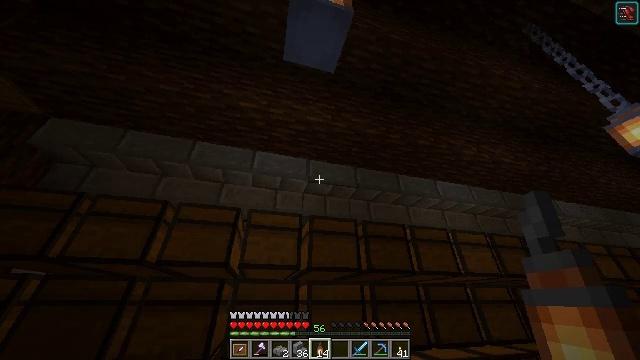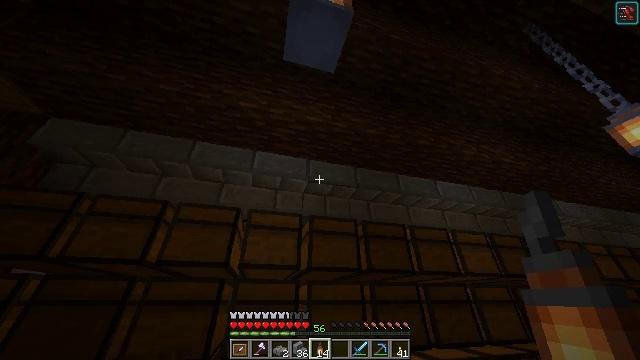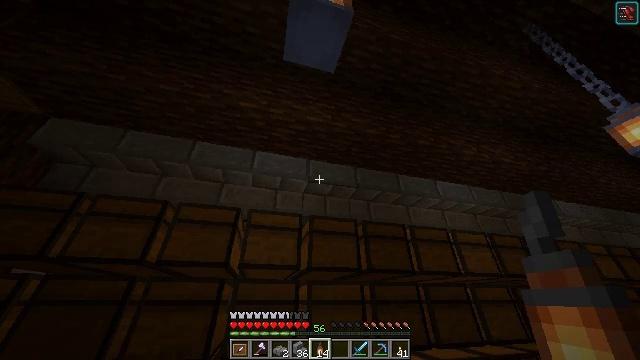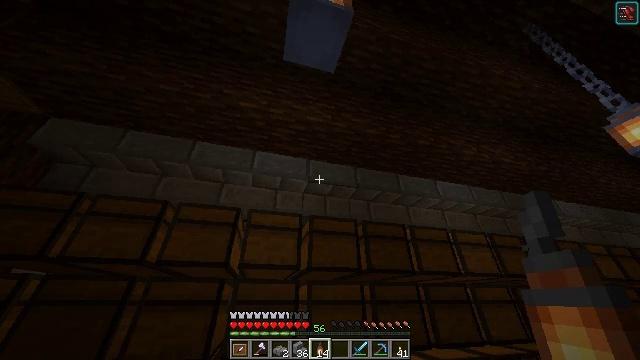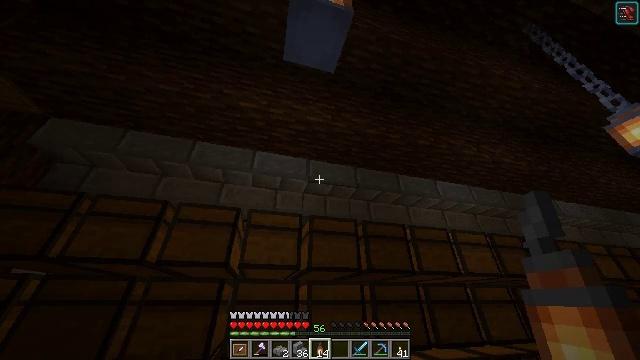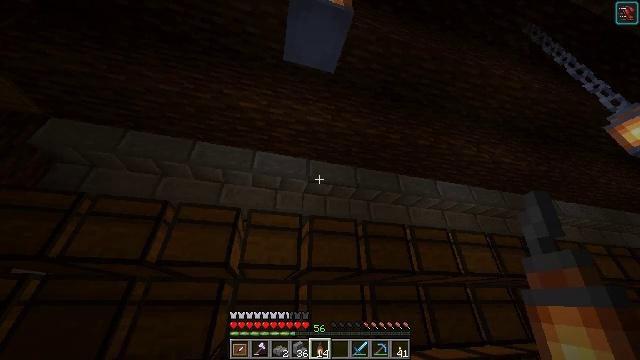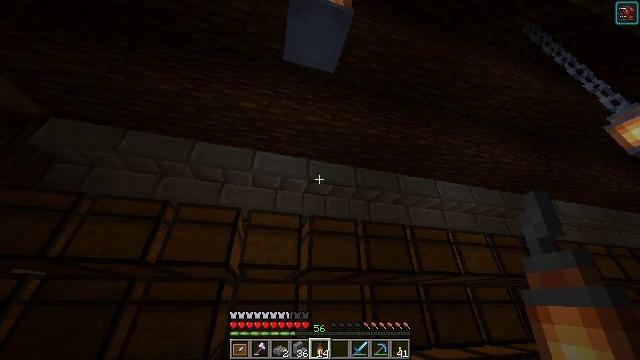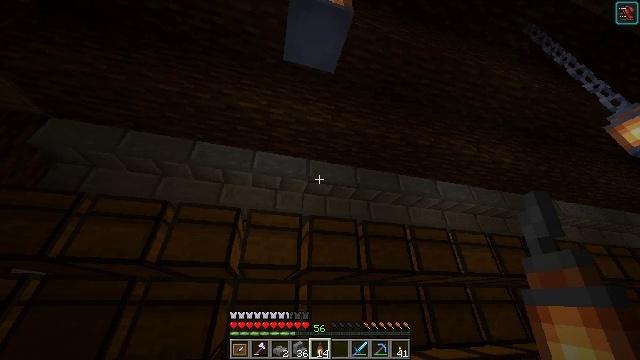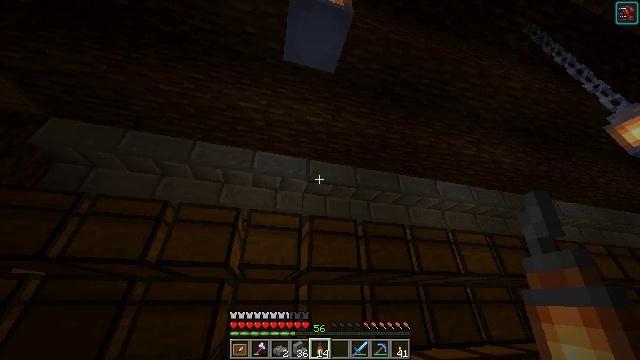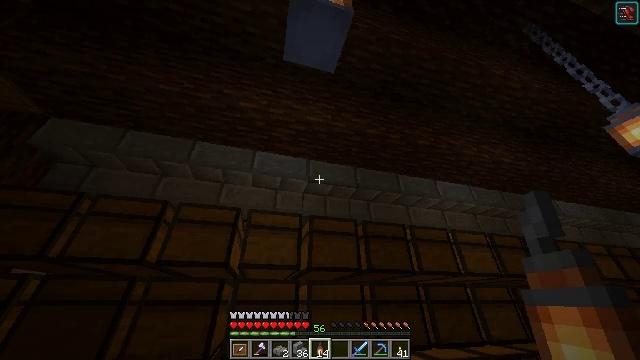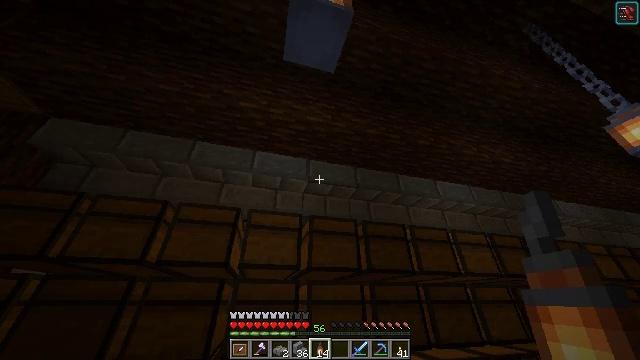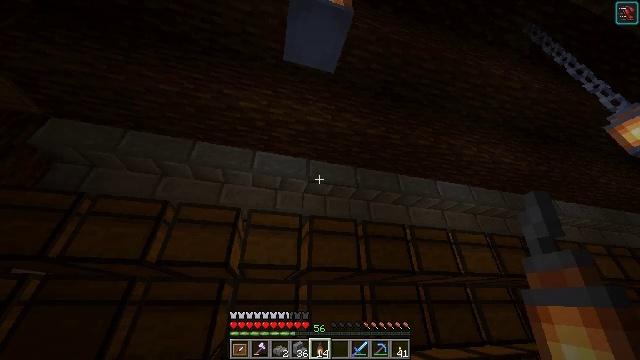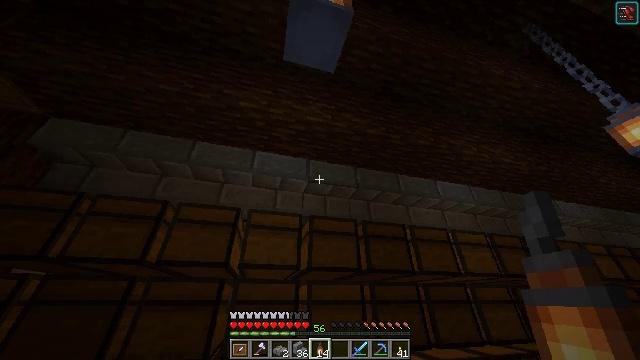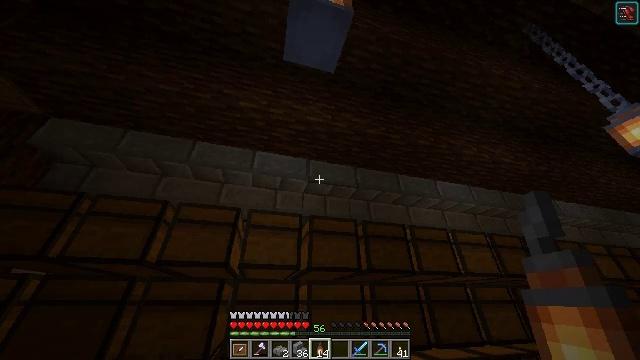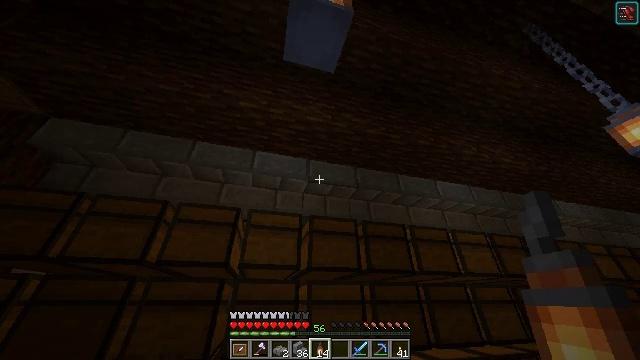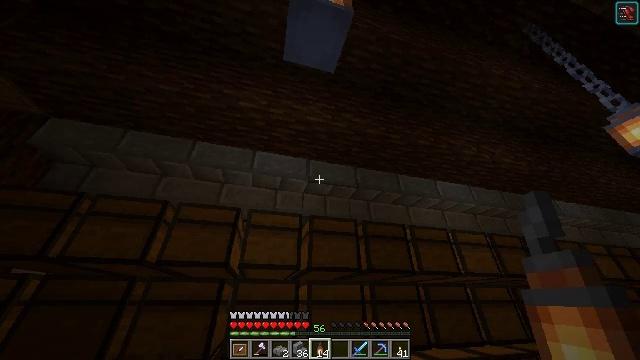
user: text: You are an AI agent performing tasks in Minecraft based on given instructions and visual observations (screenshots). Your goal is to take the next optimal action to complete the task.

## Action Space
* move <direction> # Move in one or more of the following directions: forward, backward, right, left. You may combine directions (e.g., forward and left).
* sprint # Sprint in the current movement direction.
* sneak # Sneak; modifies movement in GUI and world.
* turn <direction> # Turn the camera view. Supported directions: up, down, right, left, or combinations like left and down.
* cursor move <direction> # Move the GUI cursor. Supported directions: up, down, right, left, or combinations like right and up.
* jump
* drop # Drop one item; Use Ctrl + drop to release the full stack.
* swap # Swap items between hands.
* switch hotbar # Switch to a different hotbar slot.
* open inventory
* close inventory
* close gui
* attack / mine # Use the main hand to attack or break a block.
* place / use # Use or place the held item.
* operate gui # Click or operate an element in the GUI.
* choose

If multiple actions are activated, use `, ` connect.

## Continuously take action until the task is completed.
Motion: motion action
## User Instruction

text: Collect stone brick stairs for later use.
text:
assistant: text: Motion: no_op
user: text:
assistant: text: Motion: no_op
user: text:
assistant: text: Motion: no_op
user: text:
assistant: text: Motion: no_op
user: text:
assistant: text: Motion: no_op
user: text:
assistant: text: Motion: no_op
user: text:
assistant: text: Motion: no_op
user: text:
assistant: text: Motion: no_op
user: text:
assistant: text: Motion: no_op
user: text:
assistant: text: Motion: no_op
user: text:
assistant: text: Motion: no_op
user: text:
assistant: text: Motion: no_op
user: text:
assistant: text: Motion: no_op
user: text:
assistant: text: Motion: no_op
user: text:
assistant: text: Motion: no_op
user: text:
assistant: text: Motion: no_op
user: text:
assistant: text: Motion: no_op
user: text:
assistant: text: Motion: no_op
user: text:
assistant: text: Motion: no_op
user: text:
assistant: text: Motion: no_op
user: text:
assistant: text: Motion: no_op
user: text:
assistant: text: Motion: no_op
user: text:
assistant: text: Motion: no_op
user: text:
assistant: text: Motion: no_op
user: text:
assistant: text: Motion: turn left and down
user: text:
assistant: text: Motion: turn left and down
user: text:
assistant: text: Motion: turn left and down
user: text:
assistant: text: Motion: turn left
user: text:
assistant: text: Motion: turn left
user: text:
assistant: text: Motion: turn left